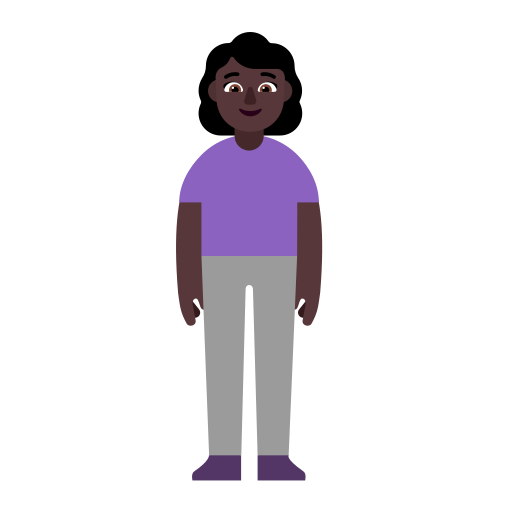
woman standing flat dark